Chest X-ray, AP view. Patient: 13 years old, sex M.
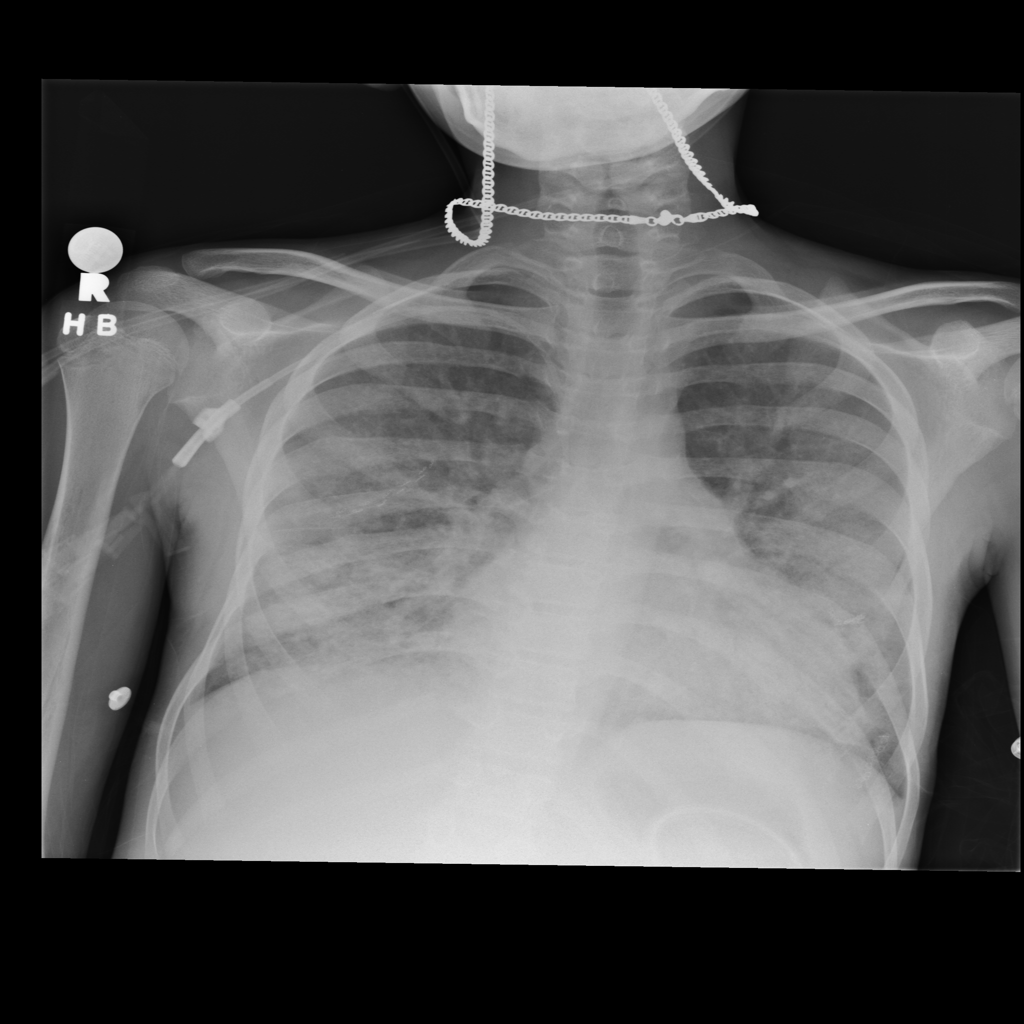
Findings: Infiltration